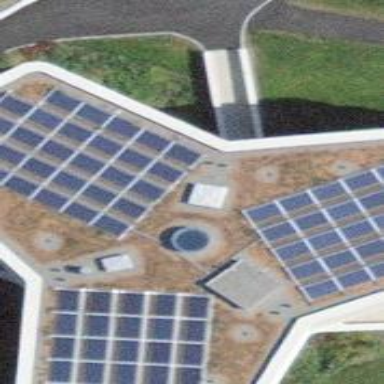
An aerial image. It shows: Solar power generator.